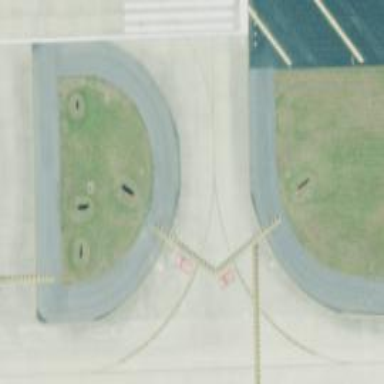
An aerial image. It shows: Image of taxiway at airport.